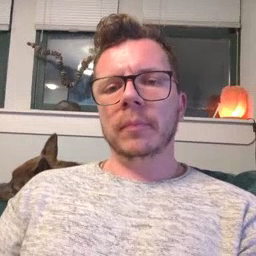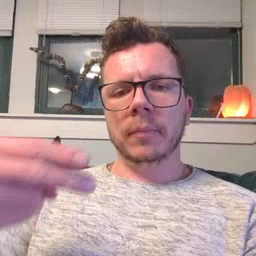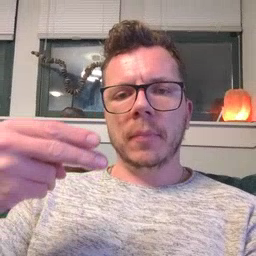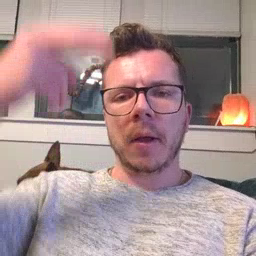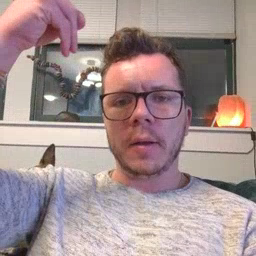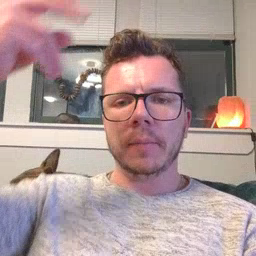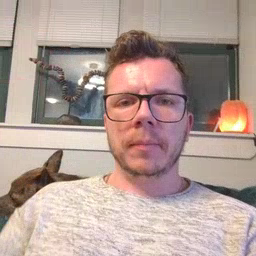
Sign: high